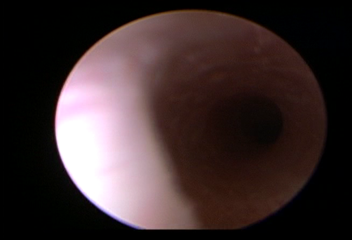
Modality: WLC
Class: Normal mucosa
Bladder cancer association: No